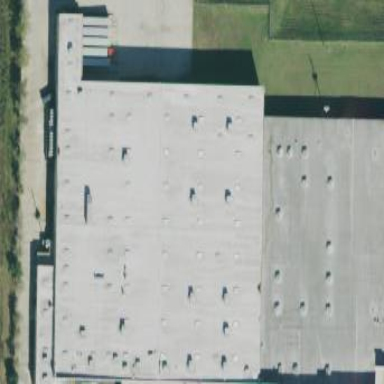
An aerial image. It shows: Wholesale shop housed in building.